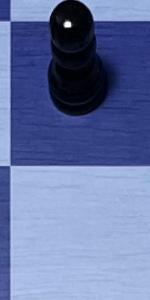
Label: Empty